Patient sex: F
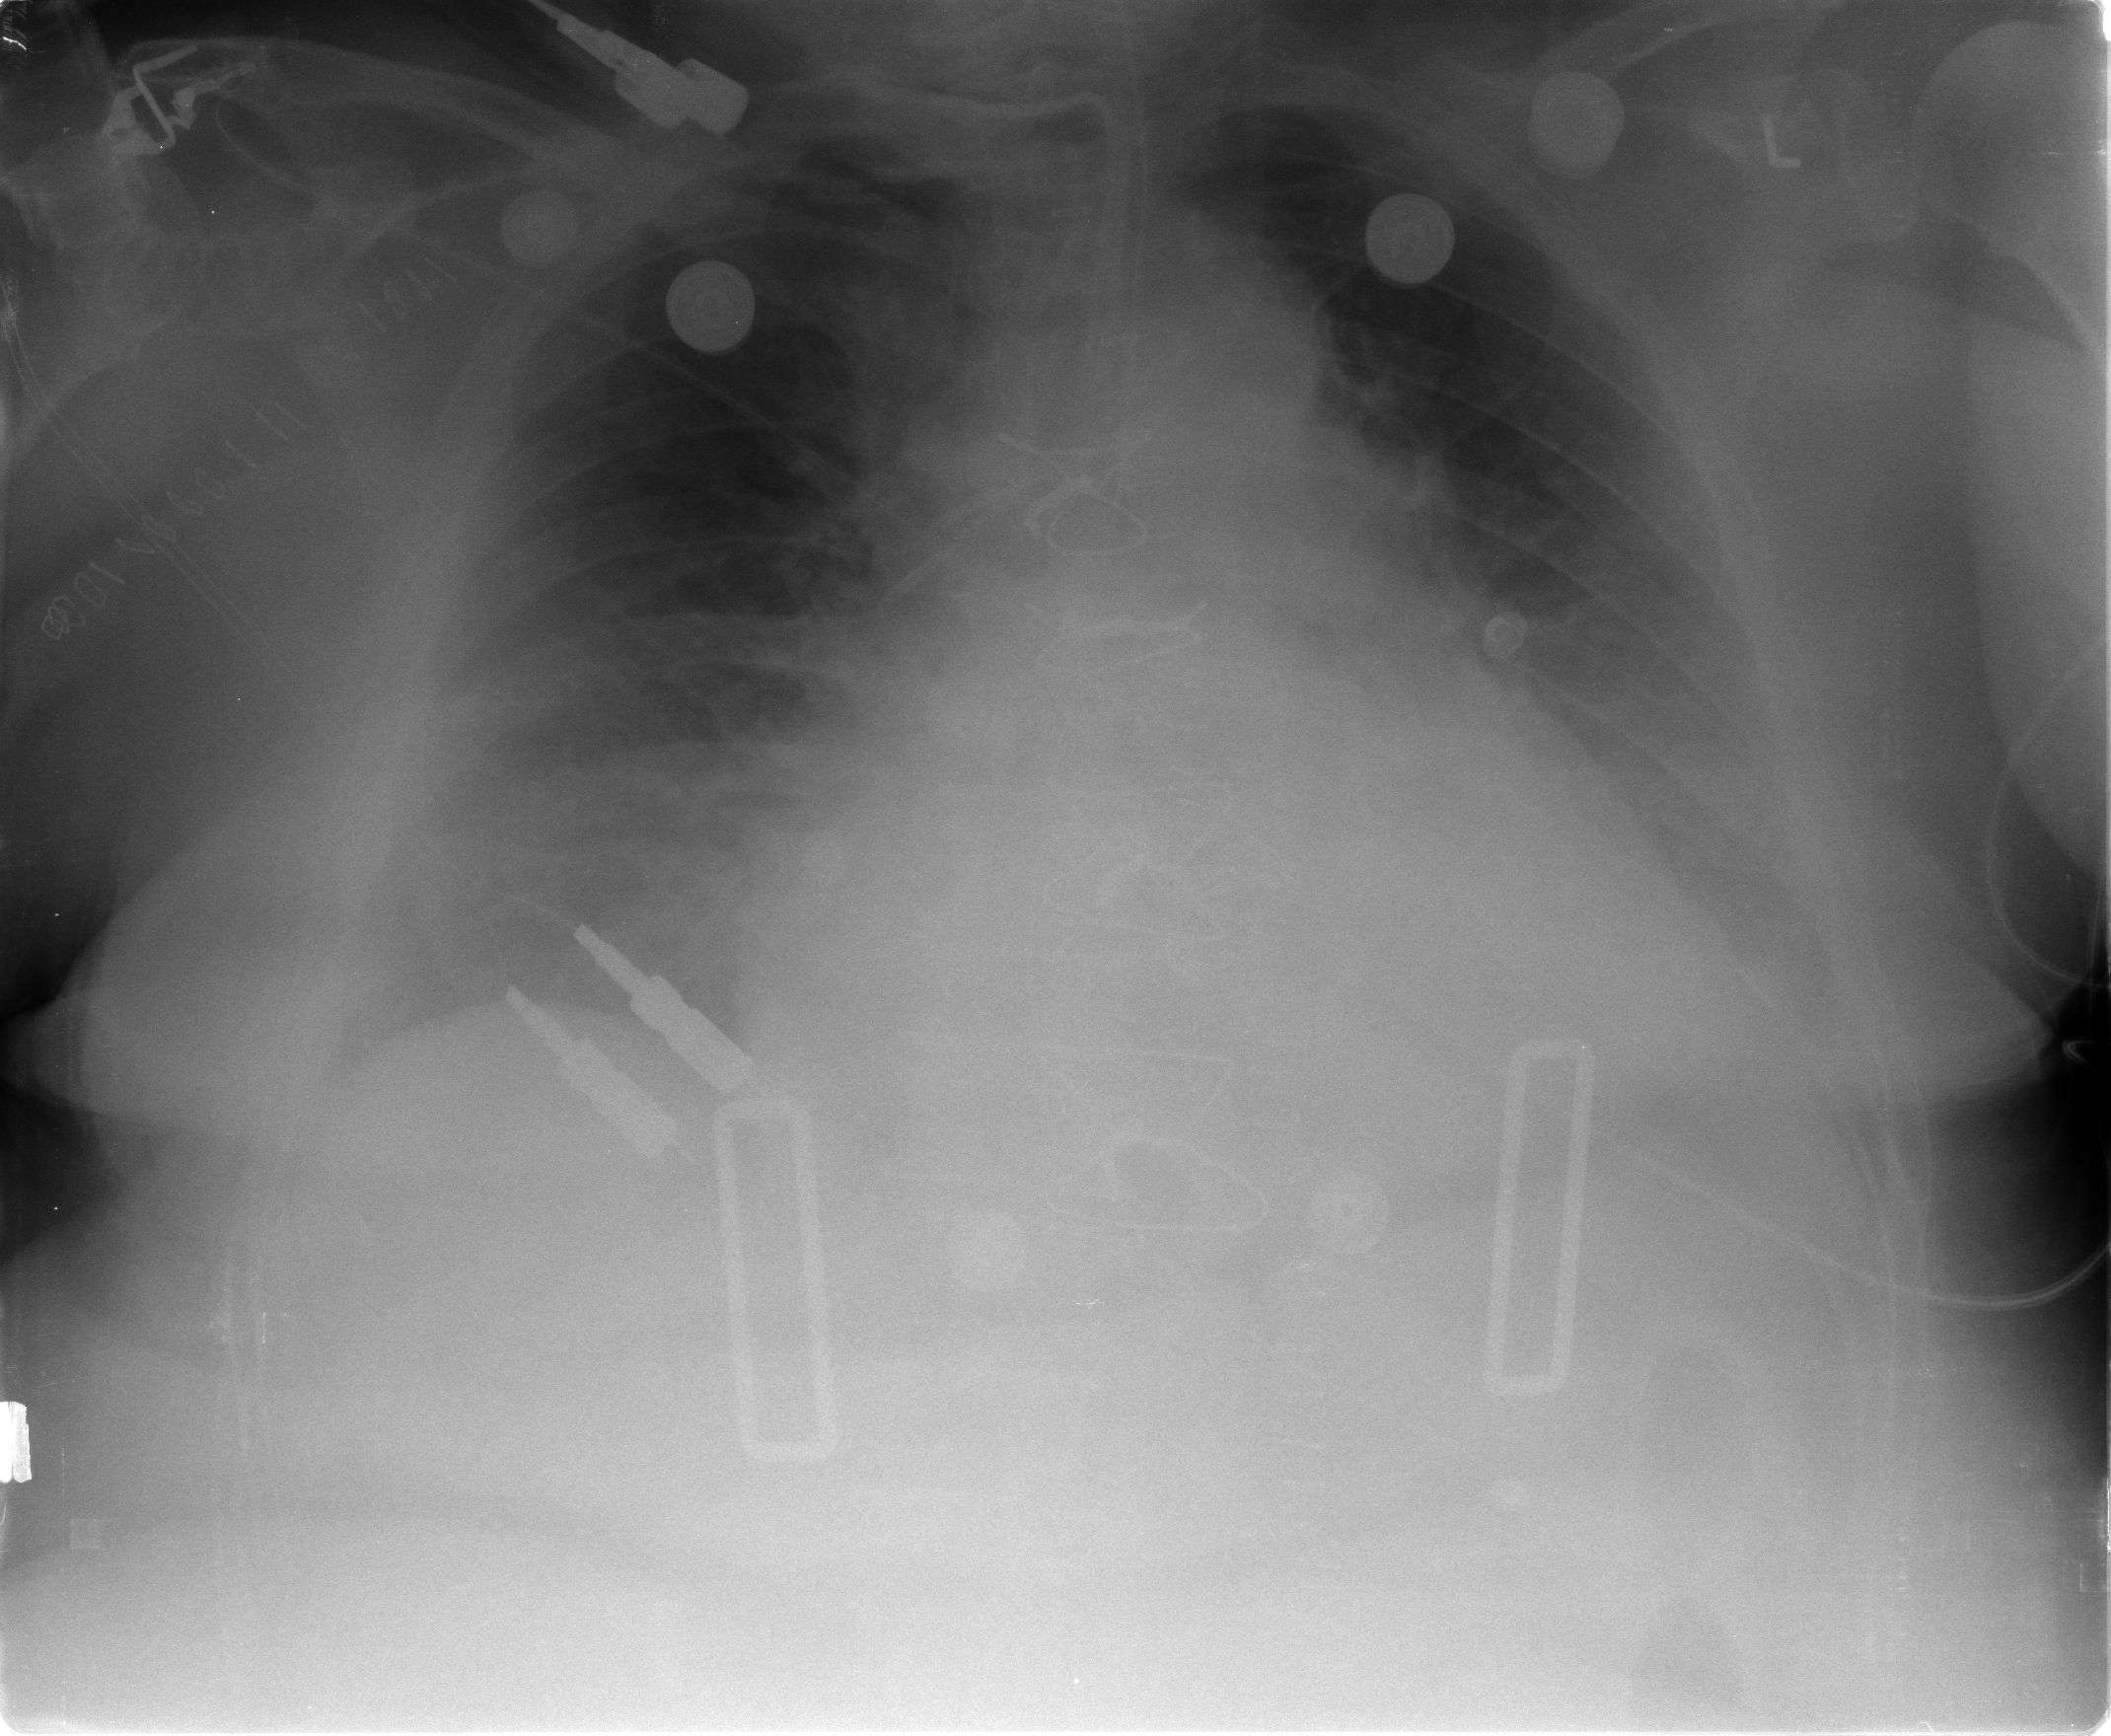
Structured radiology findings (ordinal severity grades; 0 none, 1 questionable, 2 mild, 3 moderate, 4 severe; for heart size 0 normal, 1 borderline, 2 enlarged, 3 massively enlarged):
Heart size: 3
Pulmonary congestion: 2
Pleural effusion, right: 0
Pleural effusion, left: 0
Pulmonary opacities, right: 2
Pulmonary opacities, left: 0
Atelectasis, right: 2
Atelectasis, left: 2